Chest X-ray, PA view. Patient: 64 years old, sex M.
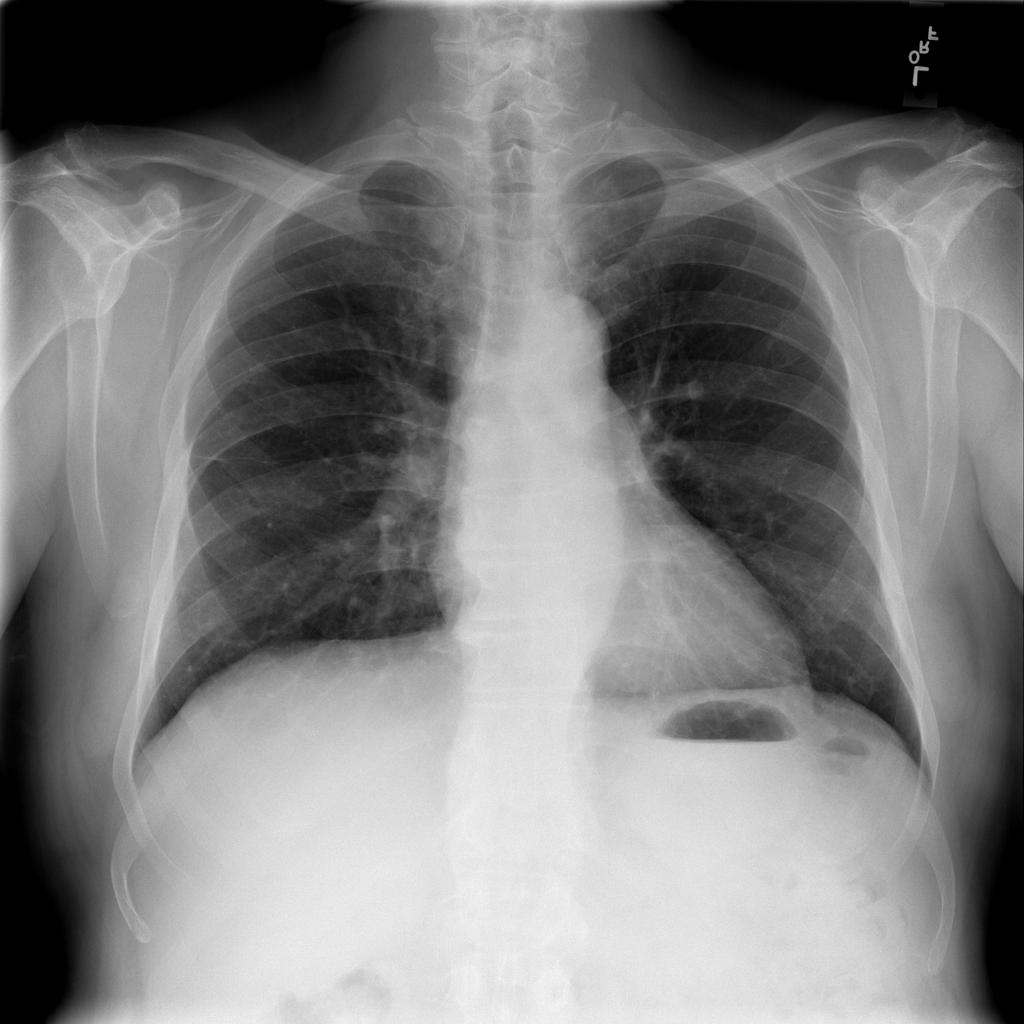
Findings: Atelectasis, Pleural_Thickening